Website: slack
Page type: billing-address
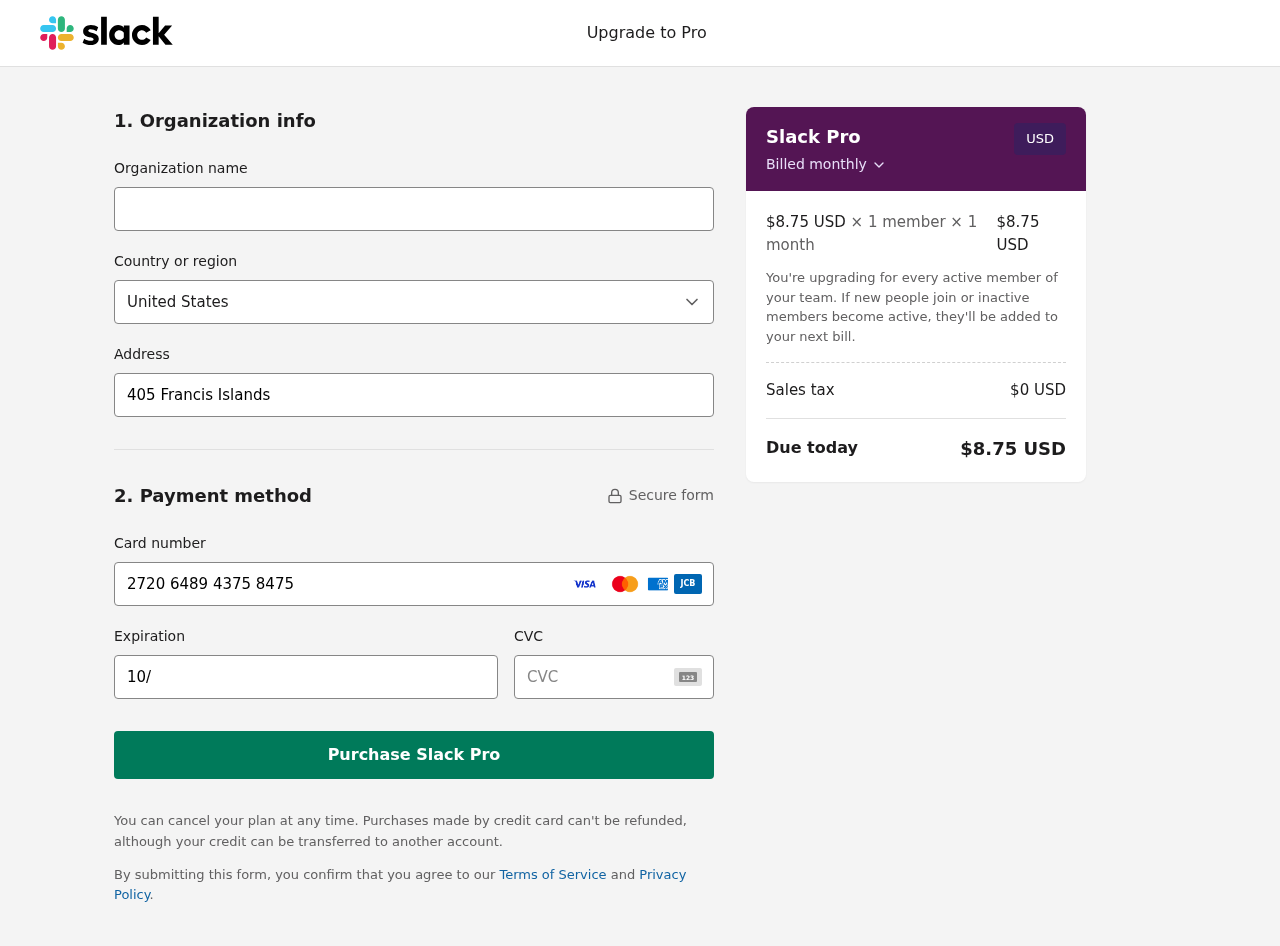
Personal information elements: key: PII_CARD_CVV
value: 837
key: PII_CARD_EXPIRY
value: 10/27
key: PII_CARD_NUMBER
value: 2720 6489 4375 8475
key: PII_COUNTRY
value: United States
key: PII_STREET
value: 405 Francis Islands
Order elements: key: ORDER_PRICE_PER_MEMBER
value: $8.75 USD
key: ORDER_MEMBER_COUNT
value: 1
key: ORDER_MONTH_COUNT
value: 1
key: ORDER_SUBTOTAL
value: $8.75 USD
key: ORDER_TAX
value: $0
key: ORDER_TOTAL
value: $8.75 USD